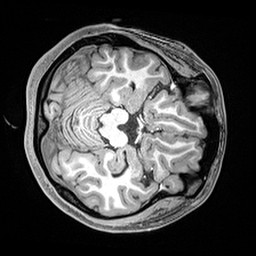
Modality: T1w
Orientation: axial
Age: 21
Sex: female
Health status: healthy
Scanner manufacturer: siemens
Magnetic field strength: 3 T
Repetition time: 2.4 s
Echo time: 0.00217 s